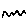
Label: zigzag